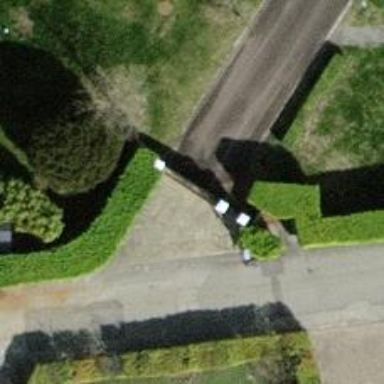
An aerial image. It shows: Gate.